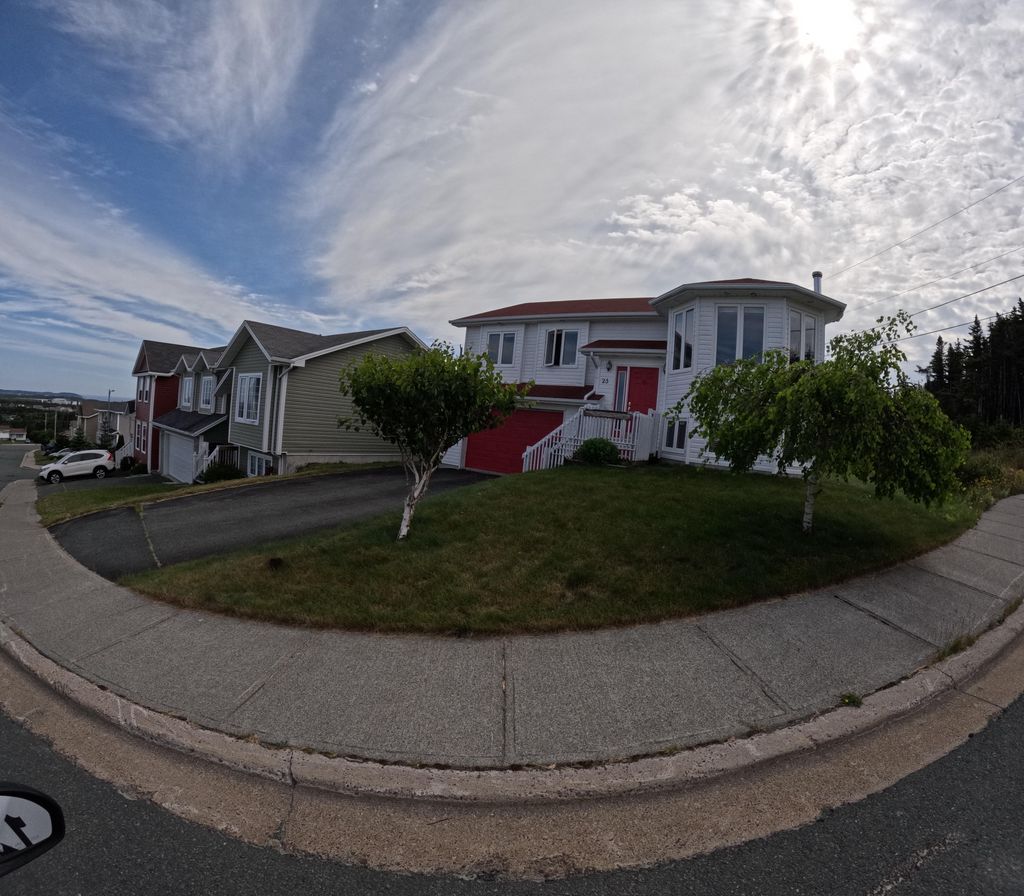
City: st_johns